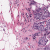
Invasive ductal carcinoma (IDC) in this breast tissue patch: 1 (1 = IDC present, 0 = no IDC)